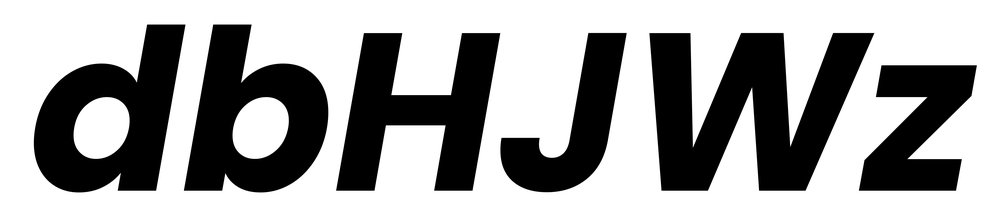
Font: Poppins-BoldItalic